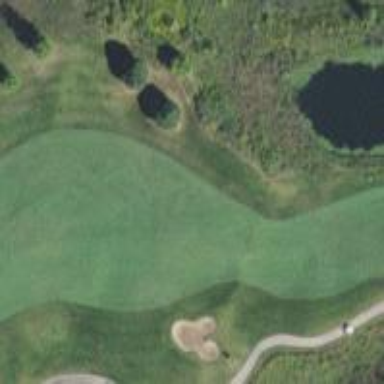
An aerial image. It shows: Golf fairway surrounded by grass.